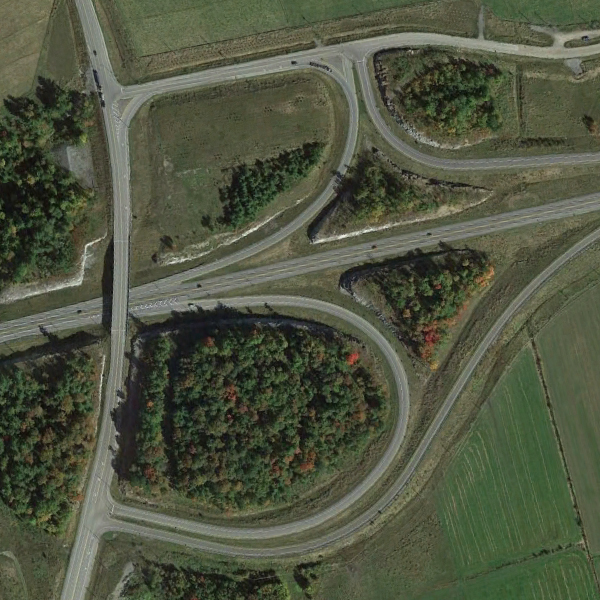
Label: Viaduct